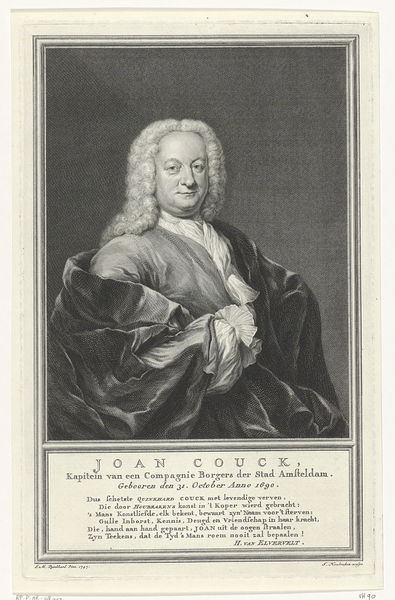
Titel: Portret van Joan Couck
Künstler: Jacob Houbraken
Standort: Amsterdam
Institution: Rijksmuseum
Schlagwörter: gemälde, mann, umhang, weiß, schwarz, tuch, bildnis, herr, niederlande, portrait, porträt, haare, mantel, locken, perücke, foto, selbstbildnis, herrscher, niederländisch, fürst, amsterdam, mozart, joan, joan couck, john cook